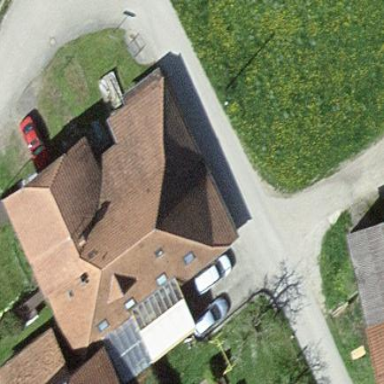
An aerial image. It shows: Residential building.